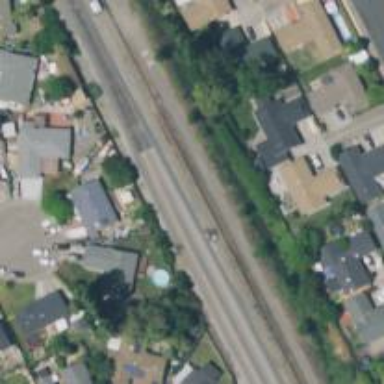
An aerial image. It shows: Railway track.